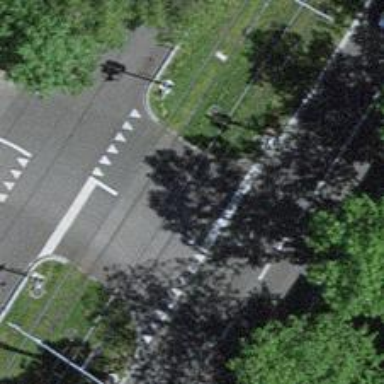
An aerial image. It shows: Tram level crossing on the railway.